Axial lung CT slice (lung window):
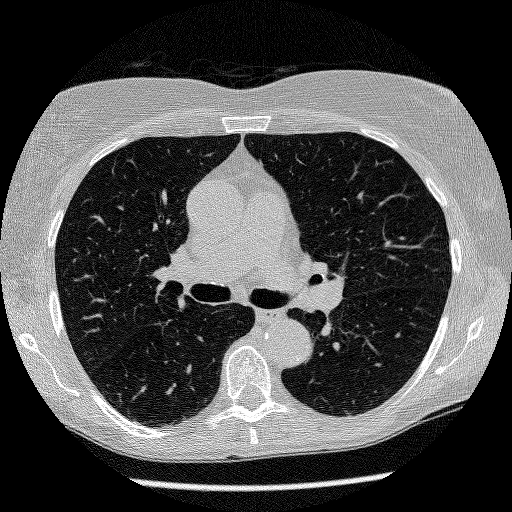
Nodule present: no